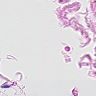
Metastatic tissue present: no